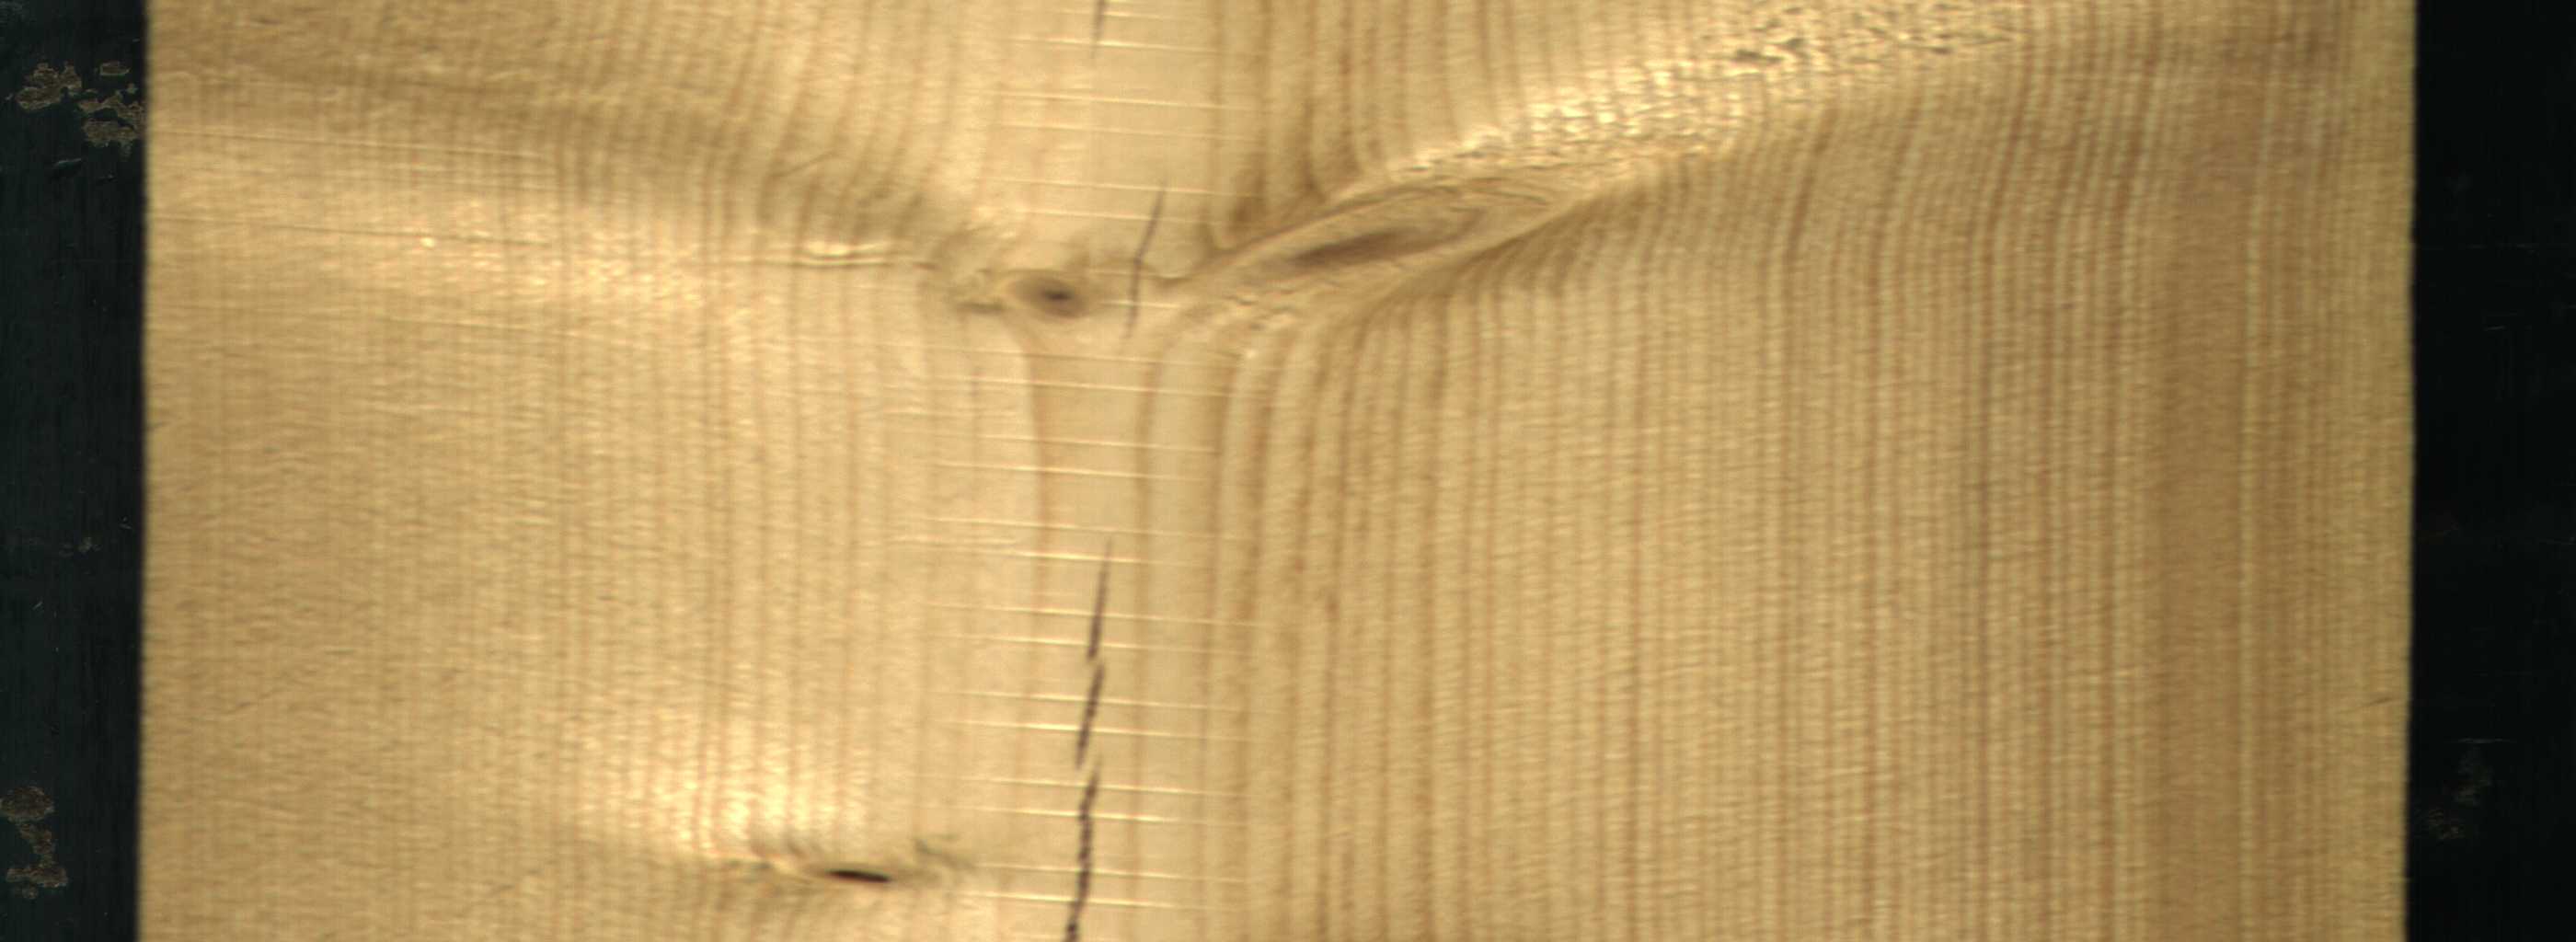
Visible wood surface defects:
Crack
Crack
Crack
Dead_Knot
Live_Knot
Live_Knot